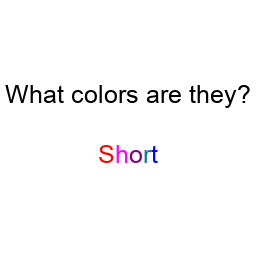
Color: red, magenta, purple, teal, blue
Background color: white
Question text color: black